Question: Please help me there is no any specific error, run time stop

'''
func fachDataById(entityName: String, colummName: String, value: Int) -> Bool {
let appDeleget = UIApplication.sharedApplication().delegate as! AppDelegate
let manegeContext = appDeleget.managedObjectContext
let fetchRequist = NSFetchRequest(entityName: entityName)
print("ok fetchRequist")
fetchRequist.predicate = NSPredicate(format: "%K == %@", colummName, value)
do{
let results = try manegeContext.executeFetchRequest(fetchRequist)
print(results)
return true
}
catch{
print("Error")
return false
}
}
'''
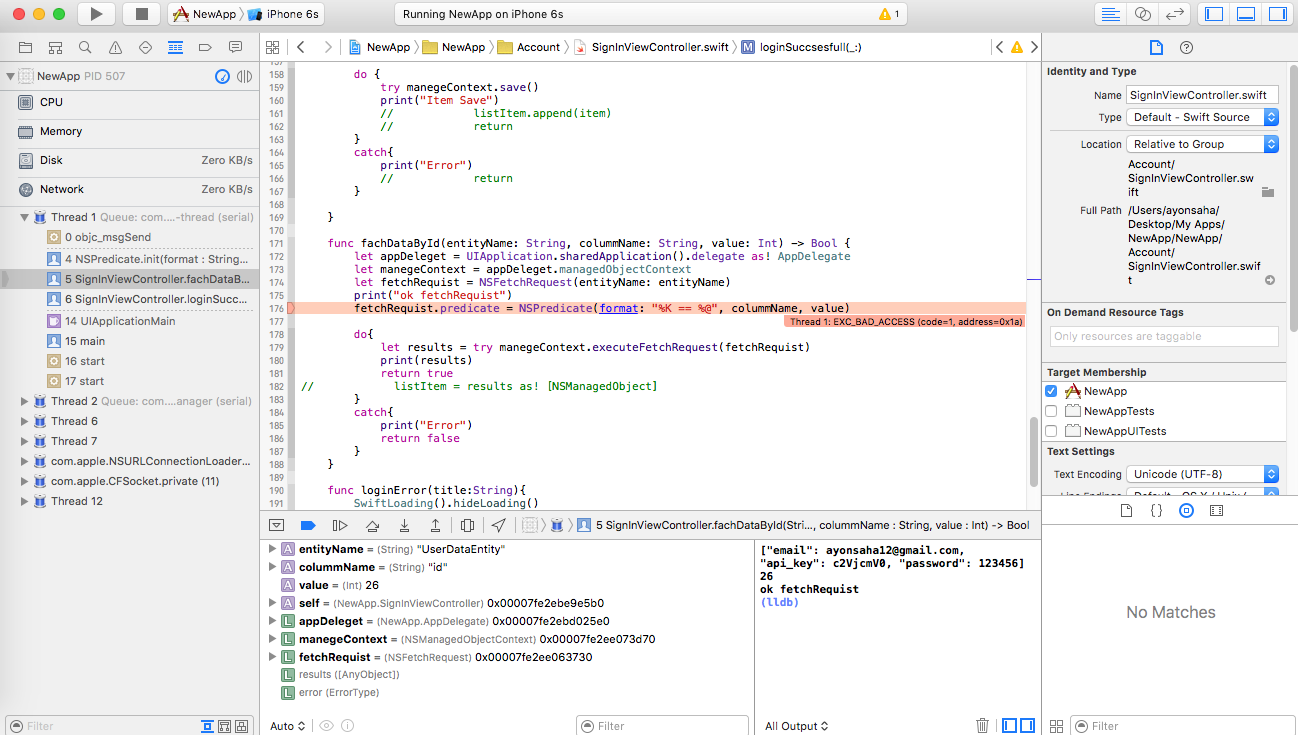
Answer: The problem is %@ format for value:Int , cast it to value as NSObject or AnyObject like following:
'''
NSPredicate(format: "%K == %@", colummName, value as NSObject)
'''